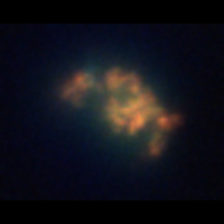
Taxon: Unknown_detritus
Group: Unknown